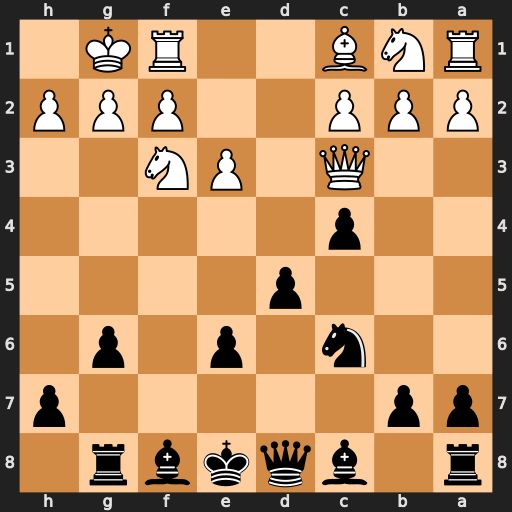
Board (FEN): r1bqkbr1/pp5p/2n1p1p1/3p4/2p5/2Q1PN2/PPP2PPP/RNB2RK1
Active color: b
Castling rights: q
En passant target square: -
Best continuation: Bb4 b3 Bxc3